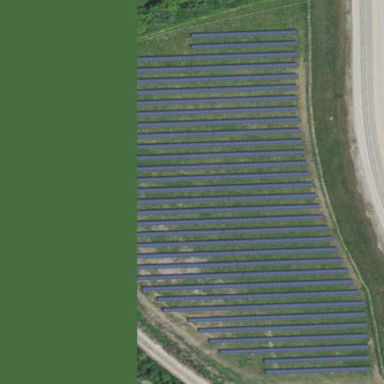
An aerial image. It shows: Solar power plant utilizing photovoltaic technology.